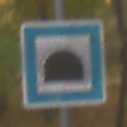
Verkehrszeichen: Tunnel
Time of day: Midday
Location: Outdoor (Nature)
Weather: Overcast
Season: NotSpecified
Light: Natural